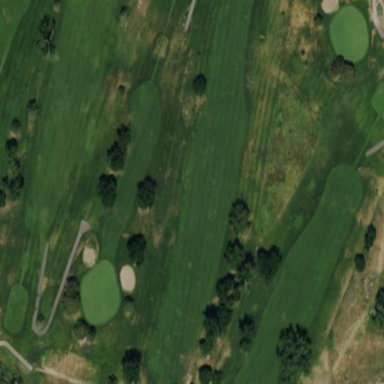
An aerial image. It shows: Mown grass fairway on recreation ground used for golf.